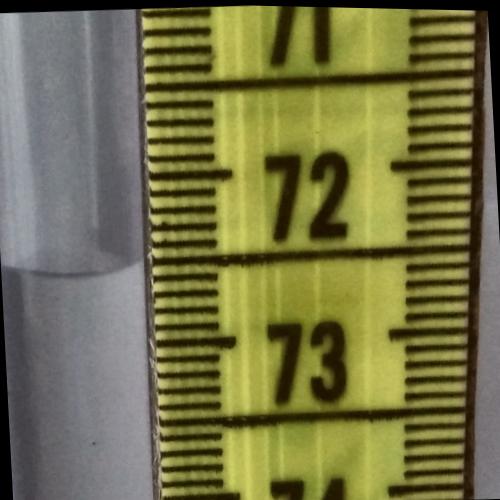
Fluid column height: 72.5 cm